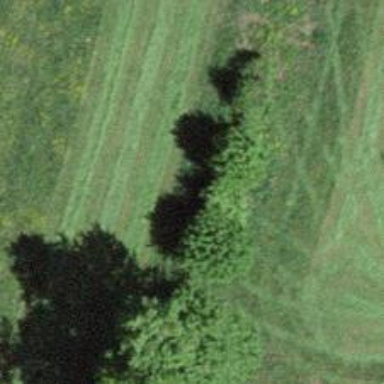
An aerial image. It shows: Hedge acting as barrier.